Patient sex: M
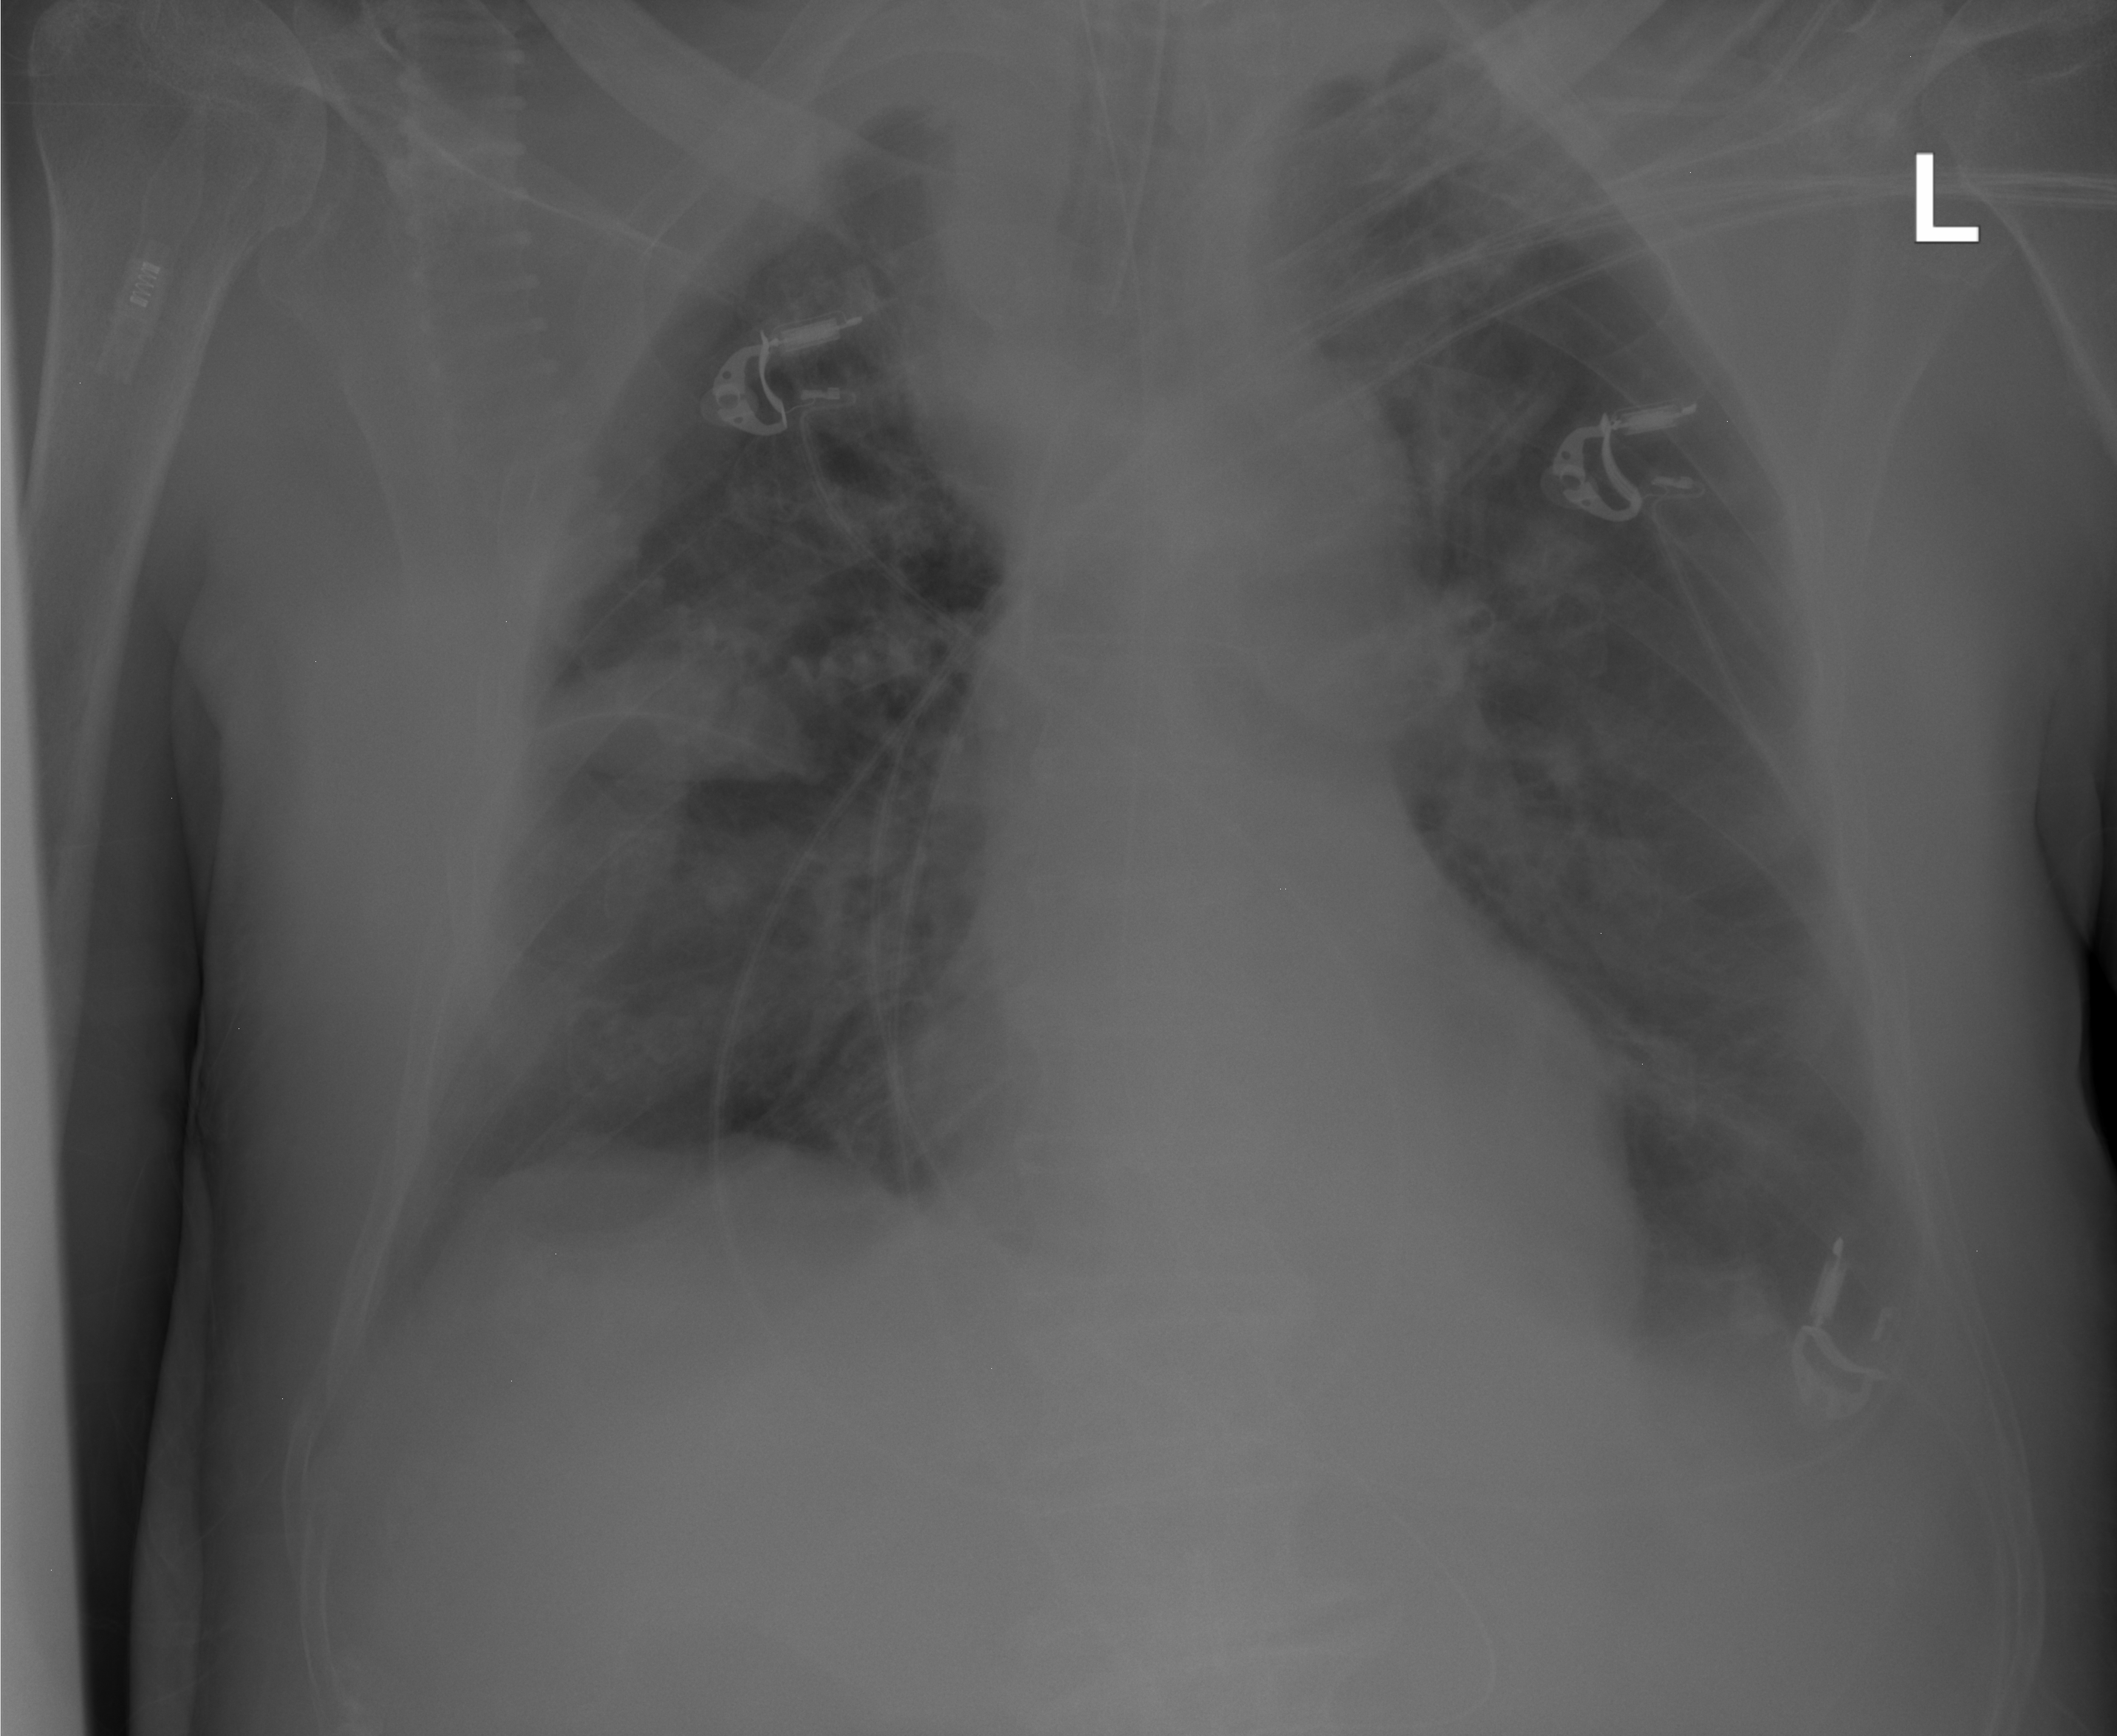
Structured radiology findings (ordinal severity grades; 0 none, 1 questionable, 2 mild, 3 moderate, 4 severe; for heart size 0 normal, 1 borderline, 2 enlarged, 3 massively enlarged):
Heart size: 0
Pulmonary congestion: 0
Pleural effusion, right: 2
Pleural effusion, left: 2
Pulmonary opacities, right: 0
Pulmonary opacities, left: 0
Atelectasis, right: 2
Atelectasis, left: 2